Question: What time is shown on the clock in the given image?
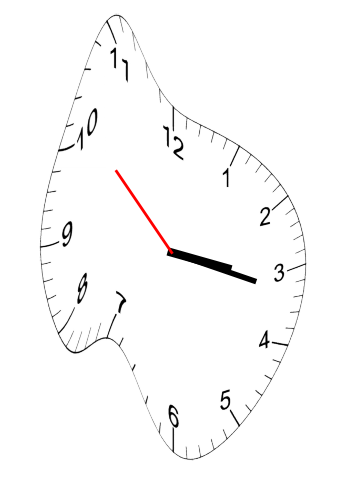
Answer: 03:16:52